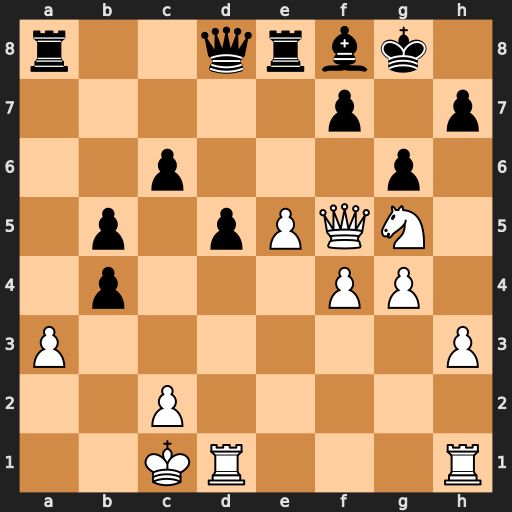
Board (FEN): r2qrbk1/5p1p/2p3p1/1p1pPQN1/1p3PP1/P6P/2P5/2KR3R
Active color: w
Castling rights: -
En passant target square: -
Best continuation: Qxf7+ Kh8 Qxh7#